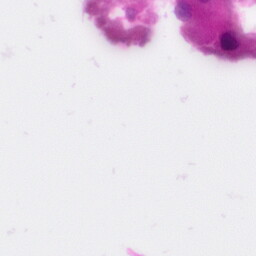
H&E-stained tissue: Pancreatic